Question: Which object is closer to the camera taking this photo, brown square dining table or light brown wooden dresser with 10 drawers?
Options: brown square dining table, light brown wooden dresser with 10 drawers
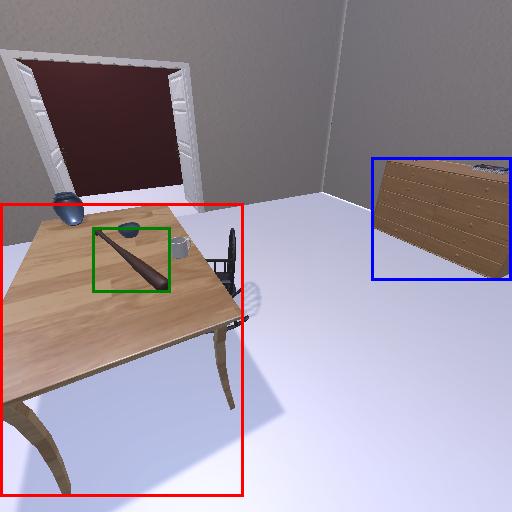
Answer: brown square dining table